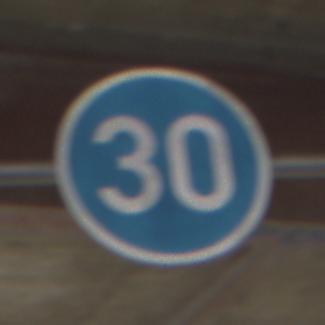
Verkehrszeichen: VorgeschriebeneMindestgeschwindigkeit
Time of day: Midday
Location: Roofed (Special)
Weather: Overcast
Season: NotSpecified
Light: Natural